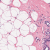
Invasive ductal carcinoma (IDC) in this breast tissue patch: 0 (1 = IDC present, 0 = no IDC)